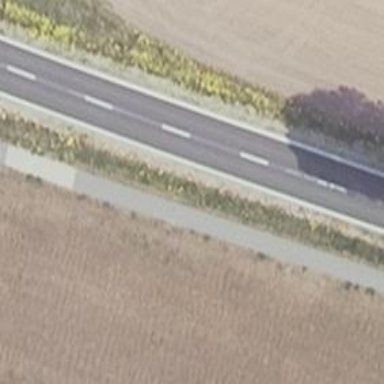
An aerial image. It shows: Secondary road with asphalt surface and lane markings.